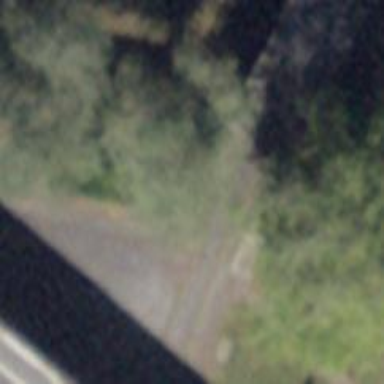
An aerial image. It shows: Railway bridge over single track yard.